Aerial crown-view tile of a tropical tree (Barro Colorado Island, Panama), acquired 20250414:
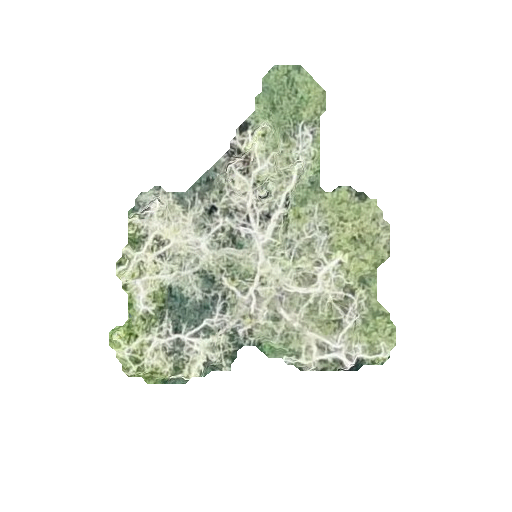
Species: Platypodium elegans
GBIF accepted scientific name: Platypodium elegans
Crown area: 83.077 m²